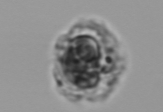
Label: Emiliania_huxleyi